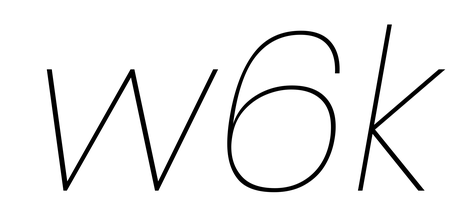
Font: Poppins-ThinItalic